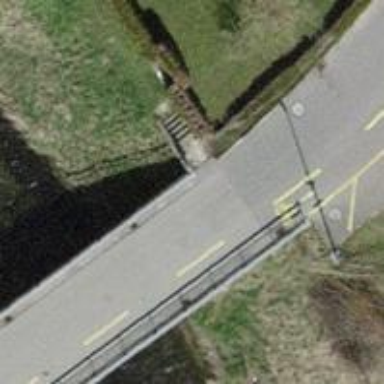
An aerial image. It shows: Unclassified road on bridge.